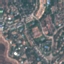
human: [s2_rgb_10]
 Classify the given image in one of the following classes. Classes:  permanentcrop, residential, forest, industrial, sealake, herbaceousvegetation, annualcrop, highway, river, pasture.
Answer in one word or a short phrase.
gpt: Residential